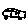
Label: car